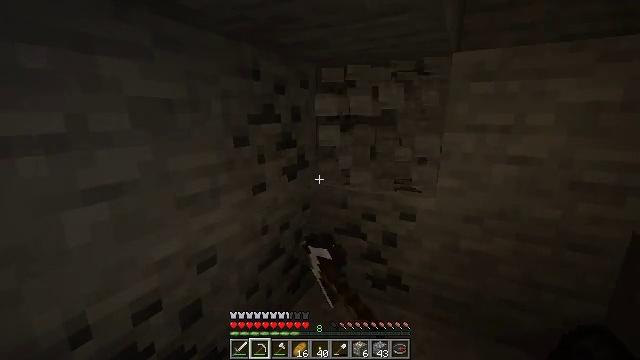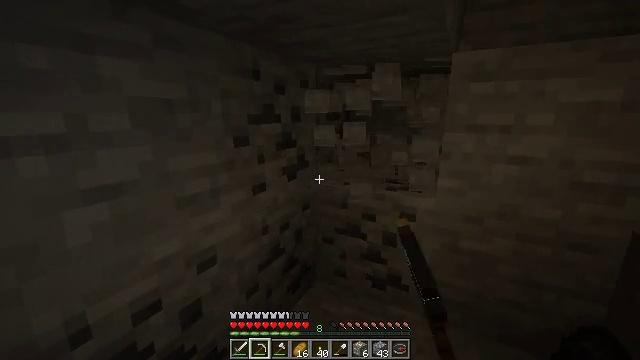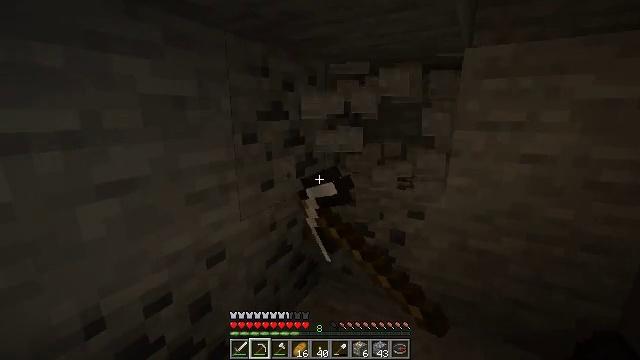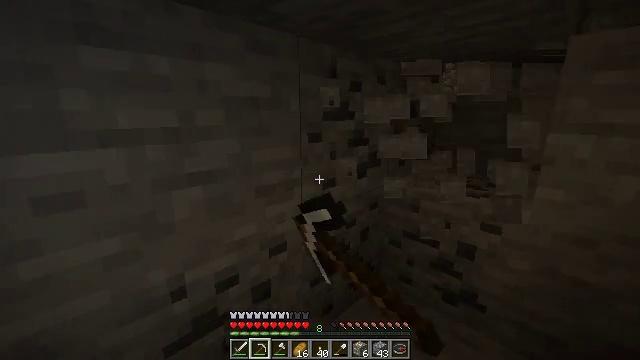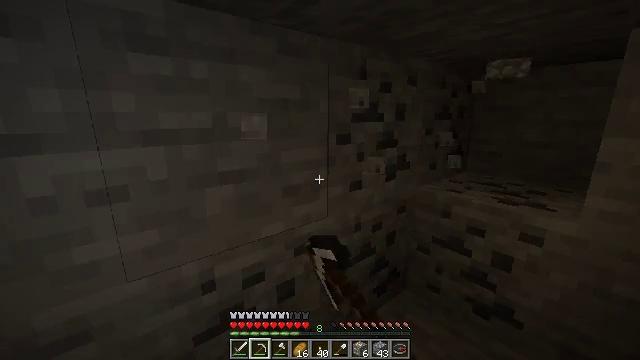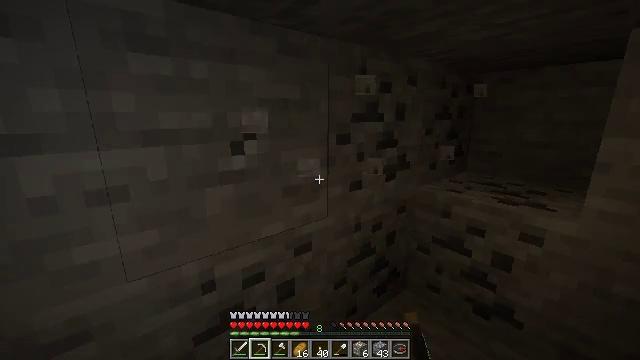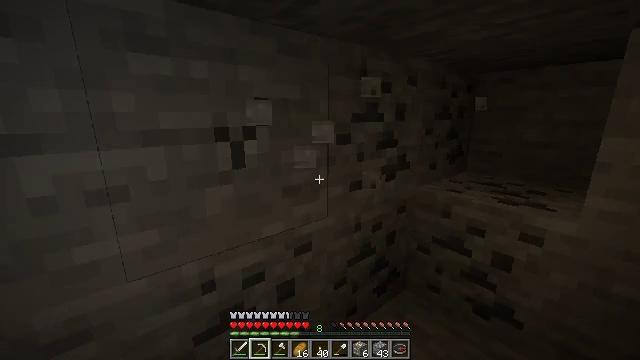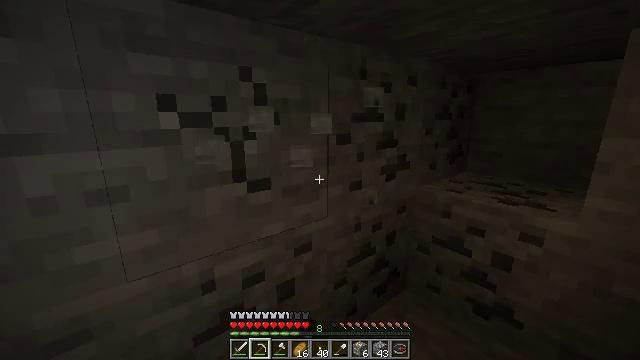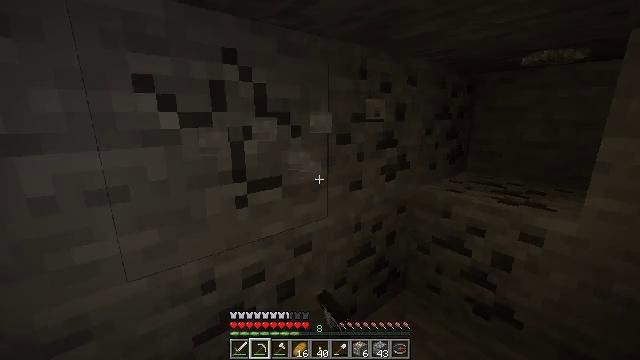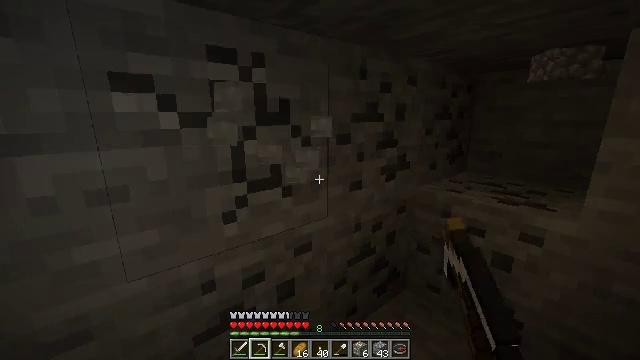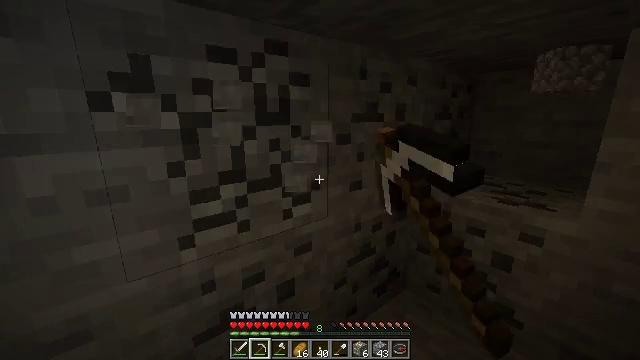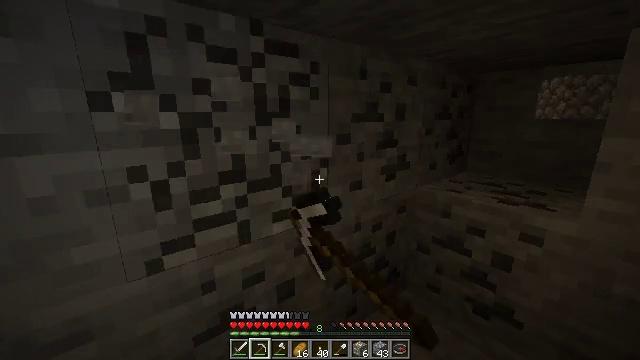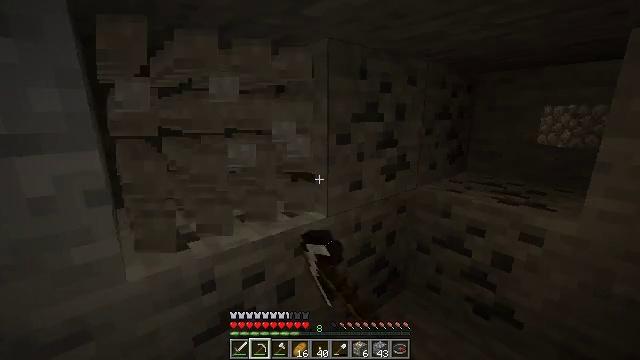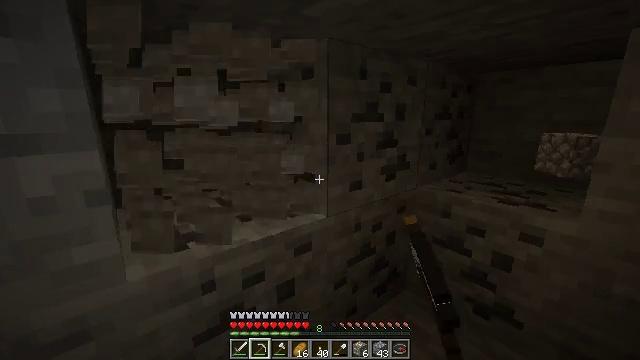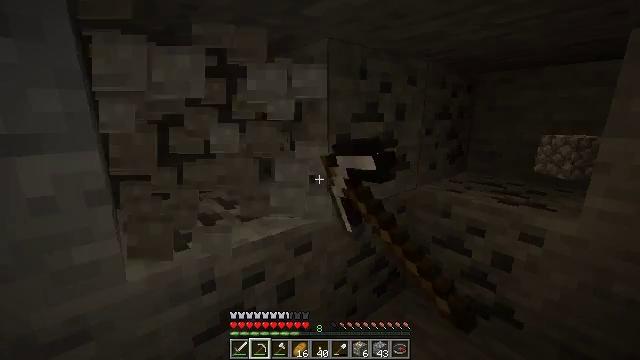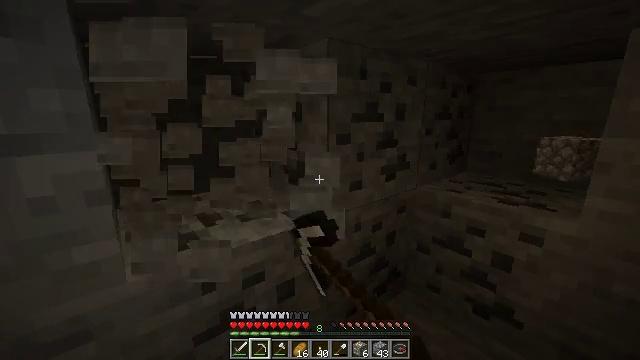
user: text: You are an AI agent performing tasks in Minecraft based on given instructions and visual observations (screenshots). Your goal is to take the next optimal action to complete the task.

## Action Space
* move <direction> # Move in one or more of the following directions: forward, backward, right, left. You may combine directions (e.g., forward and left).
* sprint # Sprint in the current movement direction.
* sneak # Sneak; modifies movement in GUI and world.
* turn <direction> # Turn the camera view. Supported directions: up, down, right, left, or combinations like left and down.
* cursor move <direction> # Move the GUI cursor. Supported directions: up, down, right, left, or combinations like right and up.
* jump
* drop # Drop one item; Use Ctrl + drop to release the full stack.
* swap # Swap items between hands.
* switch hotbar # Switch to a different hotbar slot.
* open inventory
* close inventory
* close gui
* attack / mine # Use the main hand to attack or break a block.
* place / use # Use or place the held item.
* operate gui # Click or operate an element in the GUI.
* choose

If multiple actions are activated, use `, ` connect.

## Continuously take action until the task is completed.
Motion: motion action
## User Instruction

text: Collect stone from the mine.
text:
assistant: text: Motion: attack / mine
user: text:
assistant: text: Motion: turn left, attack / mine
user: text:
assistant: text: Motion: turn left, attack / mine
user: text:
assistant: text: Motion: turn left, attack / mine
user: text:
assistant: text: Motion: attack / mine
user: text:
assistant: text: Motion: attack / mine
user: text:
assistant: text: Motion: attack / mine
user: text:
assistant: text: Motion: attack / mine
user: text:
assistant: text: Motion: attack / mine
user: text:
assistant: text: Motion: attack / mine
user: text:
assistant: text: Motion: attack / mine
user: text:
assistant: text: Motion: attack / mine
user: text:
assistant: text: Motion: attack / mine
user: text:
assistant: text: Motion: attack / mine
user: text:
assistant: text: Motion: attack / mine
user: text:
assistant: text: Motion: attack / mine
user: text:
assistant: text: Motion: attack / mine